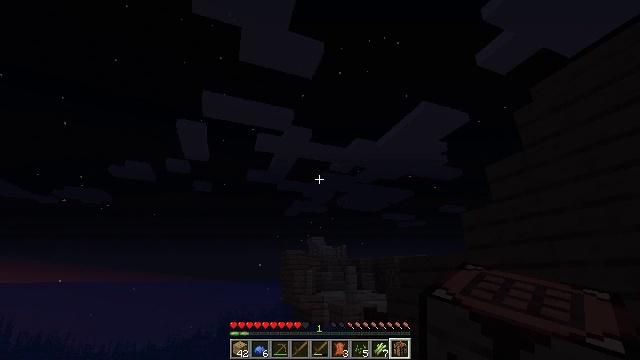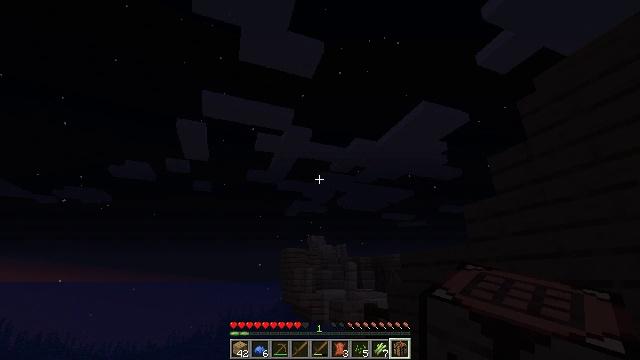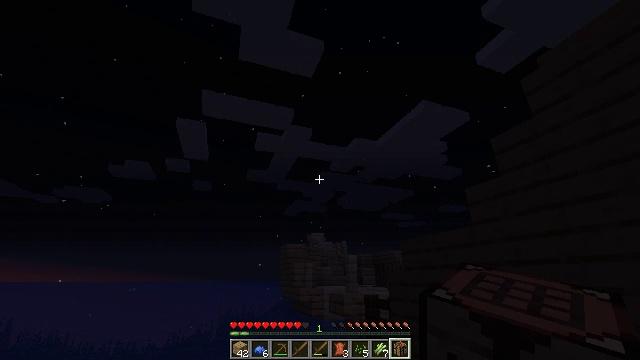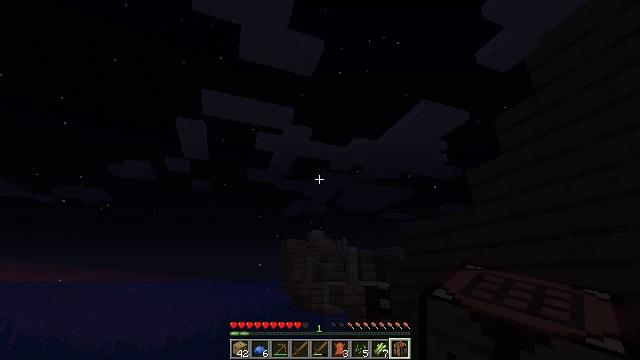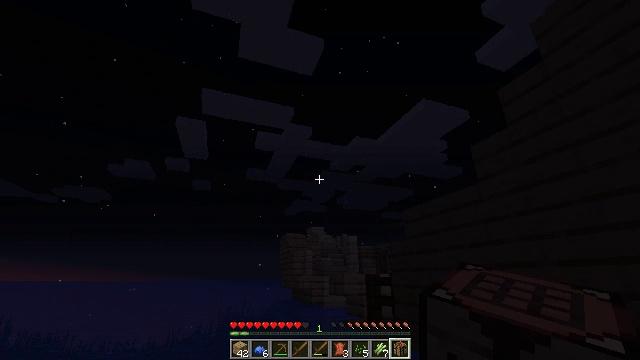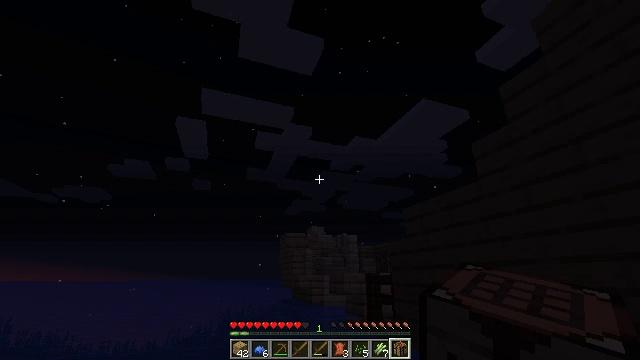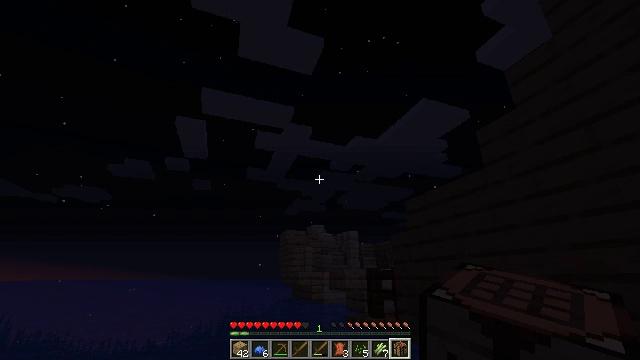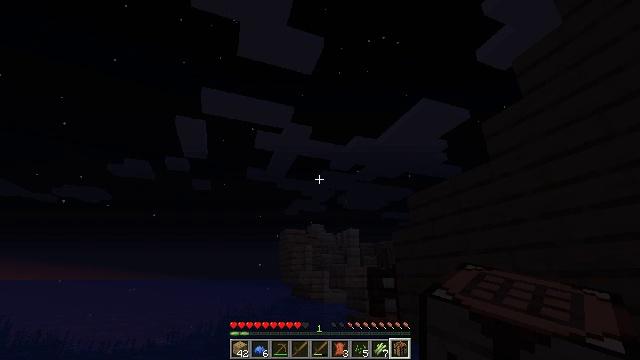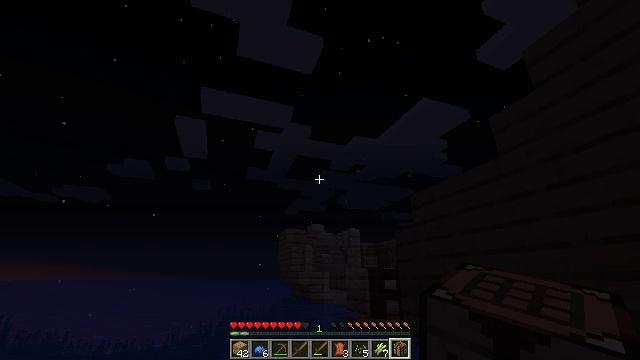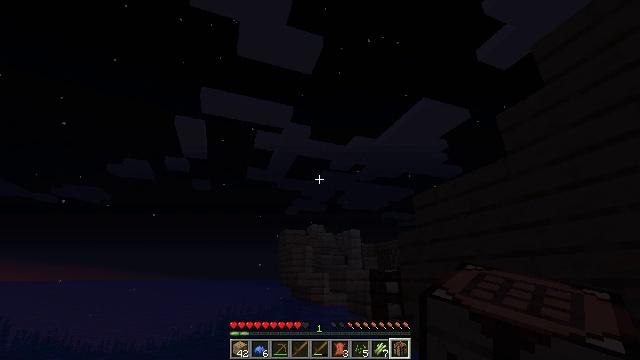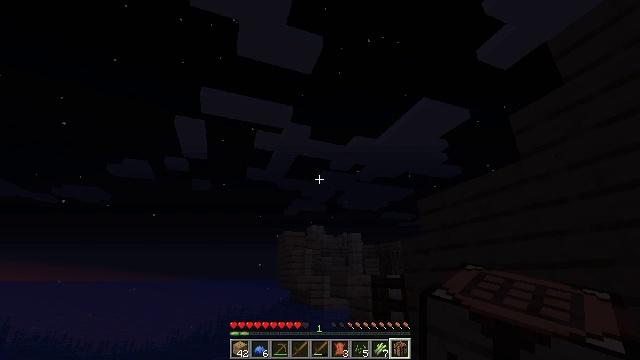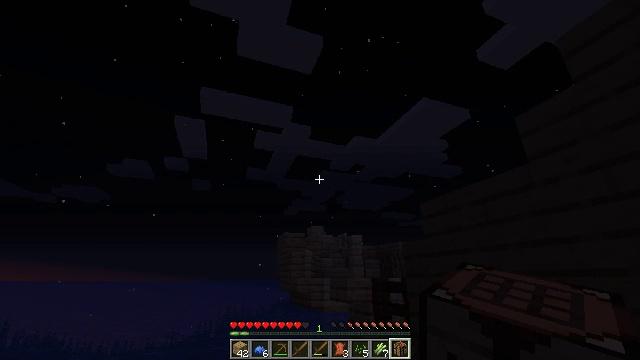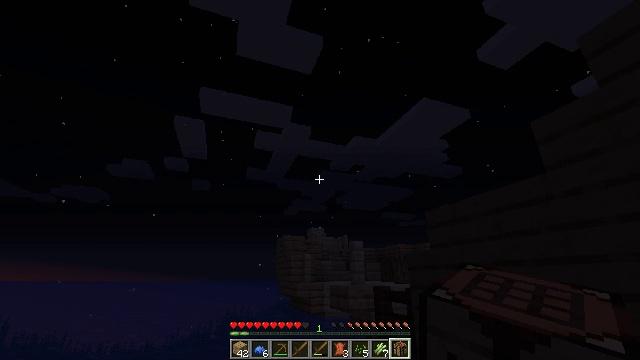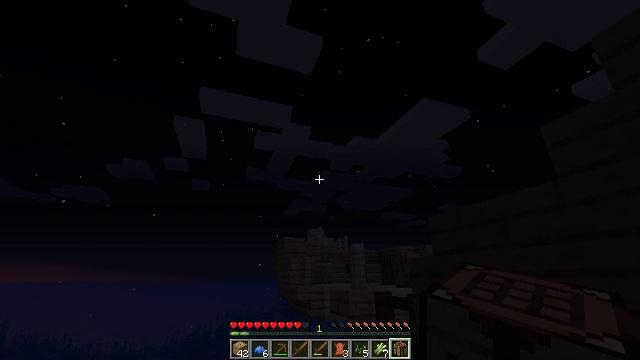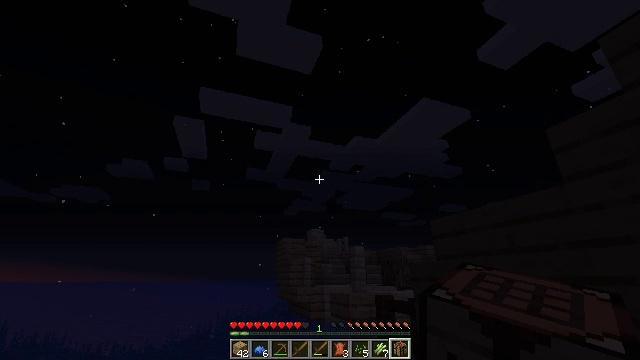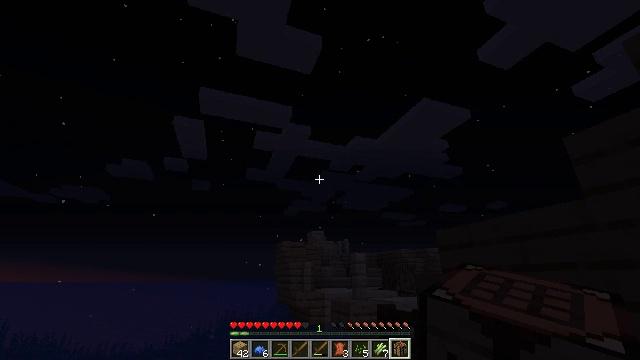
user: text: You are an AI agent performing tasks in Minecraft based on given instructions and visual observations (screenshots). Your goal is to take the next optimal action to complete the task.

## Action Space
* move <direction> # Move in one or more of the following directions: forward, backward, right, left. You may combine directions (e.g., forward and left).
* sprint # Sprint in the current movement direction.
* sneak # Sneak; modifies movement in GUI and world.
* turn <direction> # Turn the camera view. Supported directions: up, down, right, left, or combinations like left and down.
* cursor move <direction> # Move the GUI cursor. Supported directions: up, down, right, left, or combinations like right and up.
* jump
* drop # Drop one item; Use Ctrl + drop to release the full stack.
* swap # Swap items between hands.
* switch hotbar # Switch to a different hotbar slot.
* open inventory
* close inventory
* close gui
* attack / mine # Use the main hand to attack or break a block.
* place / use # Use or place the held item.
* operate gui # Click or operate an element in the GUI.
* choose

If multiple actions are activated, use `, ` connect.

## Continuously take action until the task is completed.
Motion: motion action
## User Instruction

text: Recycle the dark oak fence into the inventory.
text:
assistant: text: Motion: move forward, jump
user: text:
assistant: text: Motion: move forward, jump
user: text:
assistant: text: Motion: move forward, jump
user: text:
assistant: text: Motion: move forward, jump
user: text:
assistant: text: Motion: move forward, jump
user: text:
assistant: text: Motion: move forward, jump
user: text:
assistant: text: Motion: move forward, jump
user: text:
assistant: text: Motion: move forward, jump
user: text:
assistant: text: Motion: move forward, jump
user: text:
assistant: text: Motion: move forward, jump
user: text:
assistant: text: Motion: move forward, jump
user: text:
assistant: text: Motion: move forward, jump
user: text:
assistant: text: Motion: move forward, jump
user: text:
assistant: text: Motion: move forward, jump
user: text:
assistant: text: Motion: move forward, jump
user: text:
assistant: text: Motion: move forward, jump
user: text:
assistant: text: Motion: move forward, jump
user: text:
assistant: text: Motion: move forward, jump
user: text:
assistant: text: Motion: move forward, jump
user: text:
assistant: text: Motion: move forward, jump
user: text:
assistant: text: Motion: move forward, jump
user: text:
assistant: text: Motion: move forward, jump
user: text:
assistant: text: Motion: move forward, jump
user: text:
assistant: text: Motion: move forward, jump
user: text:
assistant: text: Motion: move forward, jump
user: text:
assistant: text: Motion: move forward, jump
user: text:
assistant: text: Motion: move forward, jump
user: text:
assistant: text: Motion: move forward, jump
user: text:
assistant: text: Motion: move forward, jump
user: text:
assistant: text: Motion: move forward, jump